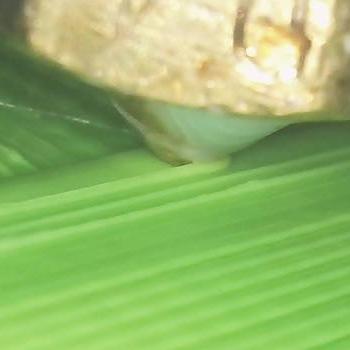
Flow rate: 149%